Aerial crown-view tile of a tropical tree (Barro Colorado Island, Panama), acquired 20240716:
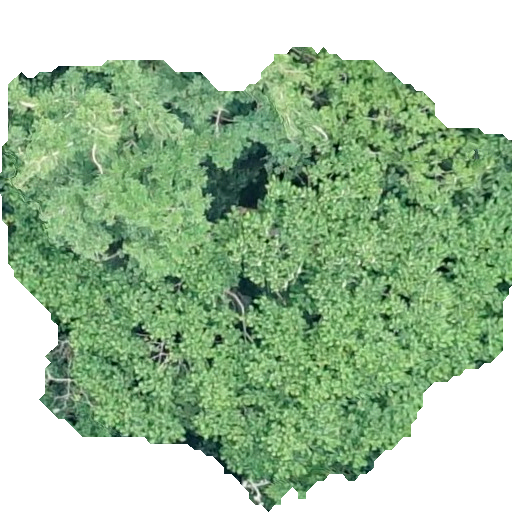
Species: Trattinnickia aspera
GBIF accepted scientific name: Trattinnickia aspera
Crown area: 274.345 m²